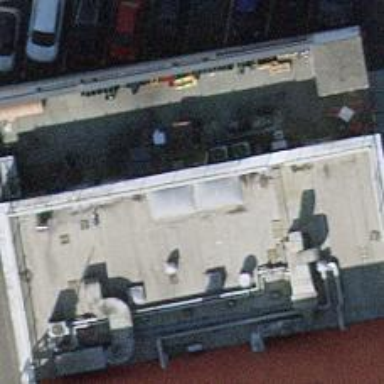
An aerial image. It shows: Car repair shop.